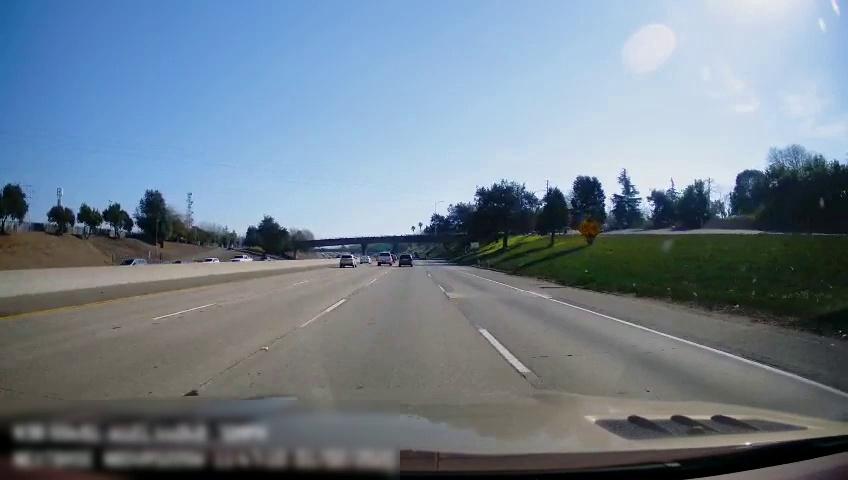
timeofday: Day
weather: Sunny
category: Drivable Space
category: Drivable Space
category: Vehicles | SUV
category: Vehicles | Van
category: Vehicles | SUV
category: Vehicles | Truck
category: Vehicles | SUV
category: Vehicles | SUV
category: Vehicles | Car
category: Lanes | Alternate Lane
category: Lanes | Alternate Lane
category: Lanes | Alternate Lane
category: Lanes | Alternate Lane
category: Lanes | Current Lane